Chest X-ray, AP view. Patient: 65 years old, sex F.
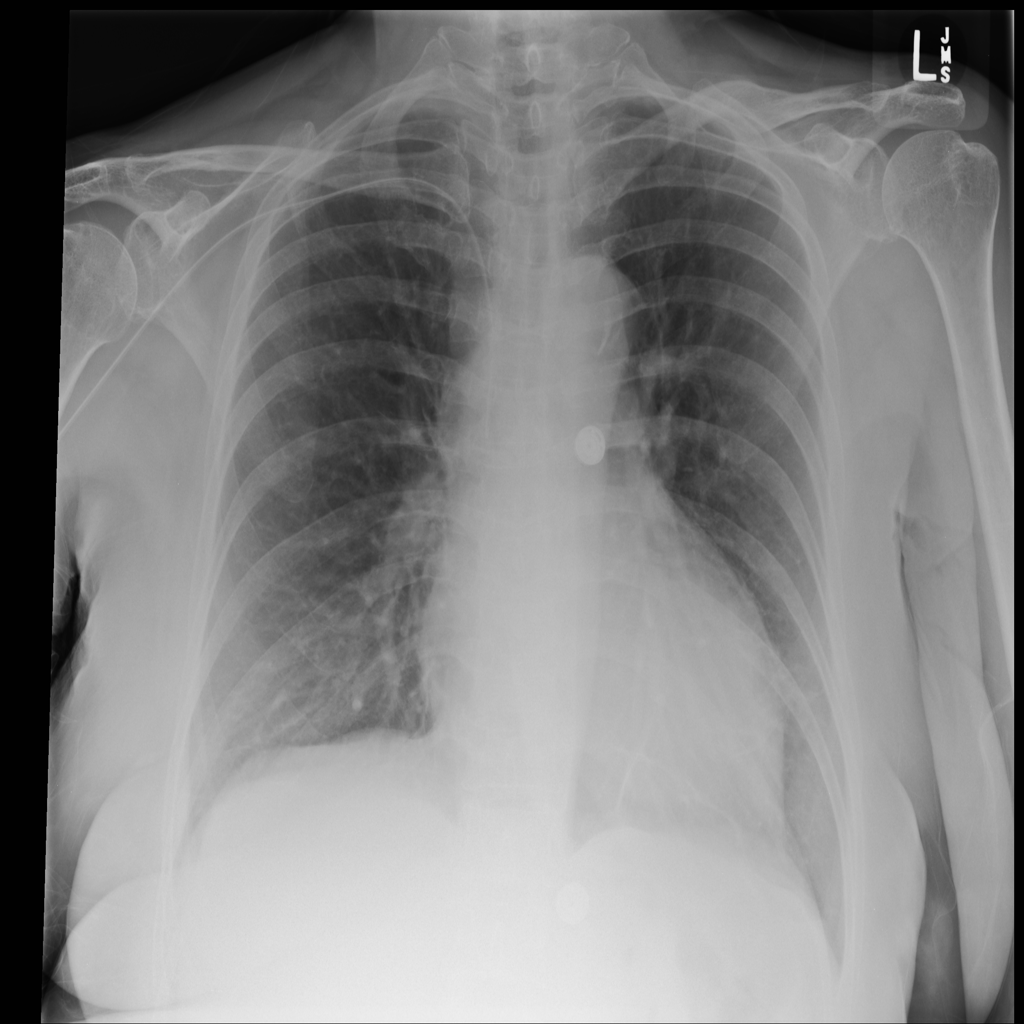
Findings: No Finding